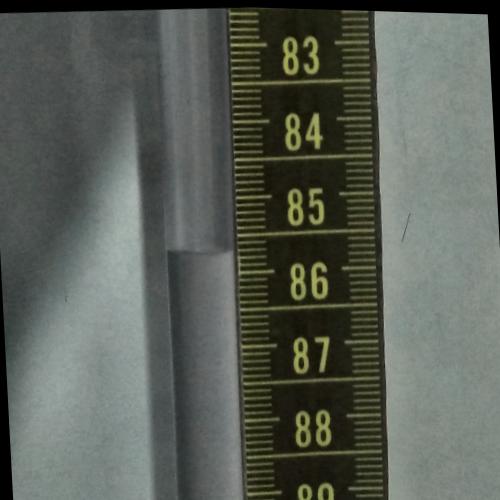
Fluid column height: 85.7 cm